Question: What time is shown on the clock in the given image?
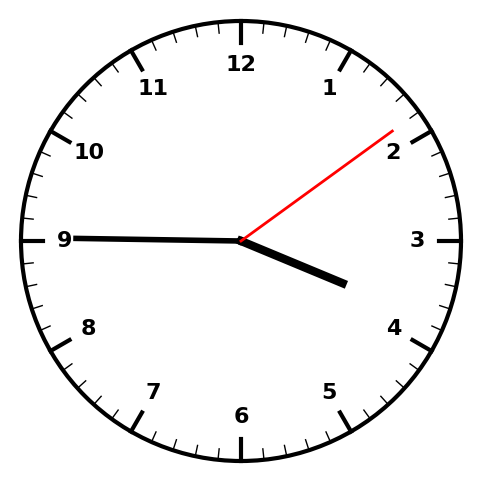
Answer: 03:45:09